Field crop: maize
Growth stage: 2
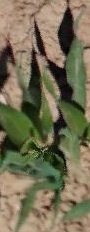
Species: maize